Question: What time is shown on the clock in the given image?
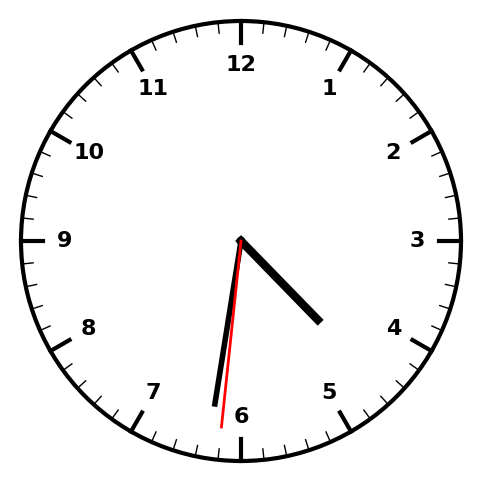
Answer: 04:31:31